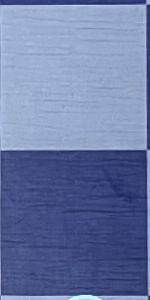
Label: Empty